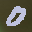
Label: 0